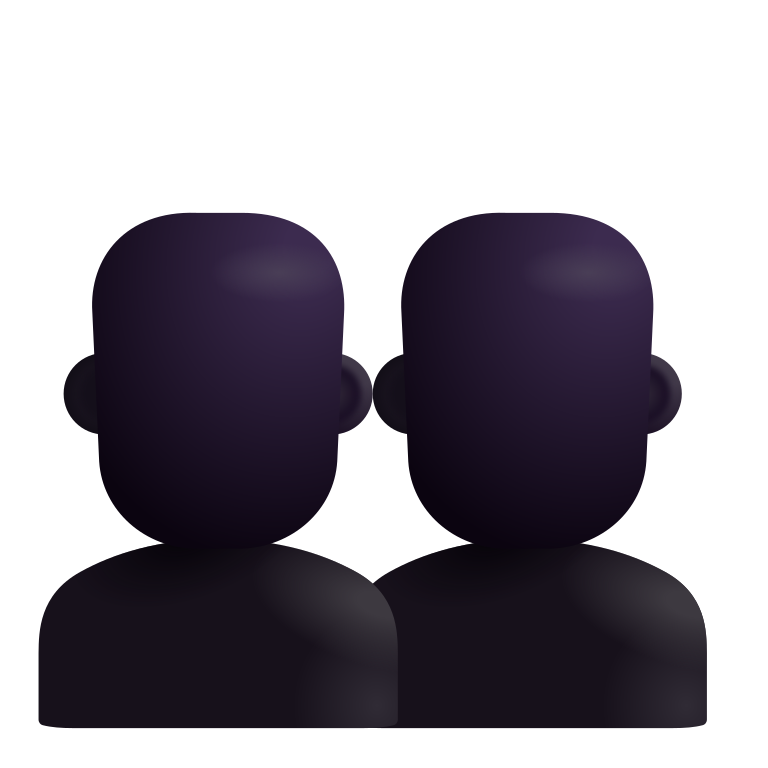
busts in silhouette color